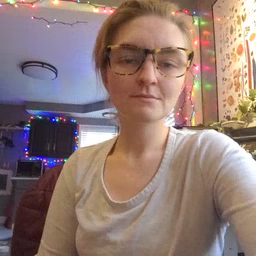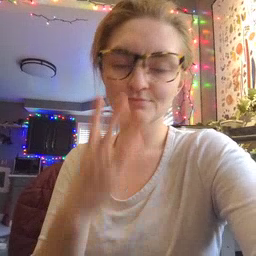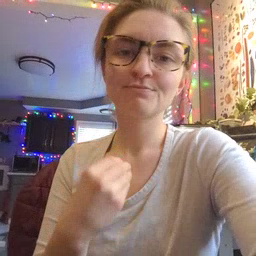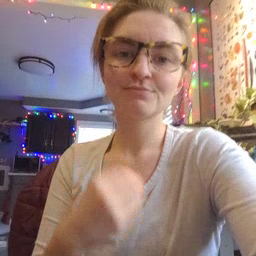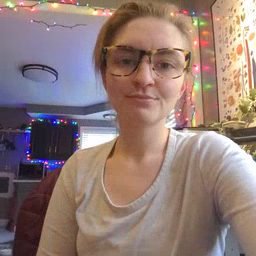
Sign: nap